Question: I am new to HTML and learning it from w3schools. I am looking at object tag and trying to display a pdf in a browser. I am unable to understand why the height attribute doesn't work in below code
'''
<!DOCTYPE html>
<html>
<head>
<meta charset="UTF-8"/>
<title>try here</title>
</head>
<body>
<object data="redBus_Ticket_25718916.pdf" type="application/pdf" height="100%" width="100%">sample</object>
</body>
</html>
'''
I am expecting the entire page to be a PDF document. but what I see is,

Can some one tell me reason for such behavior ?
Interestingly when I remove the definition, it works as expected. Don't know how they are related.Please help me in understanding the behavior.
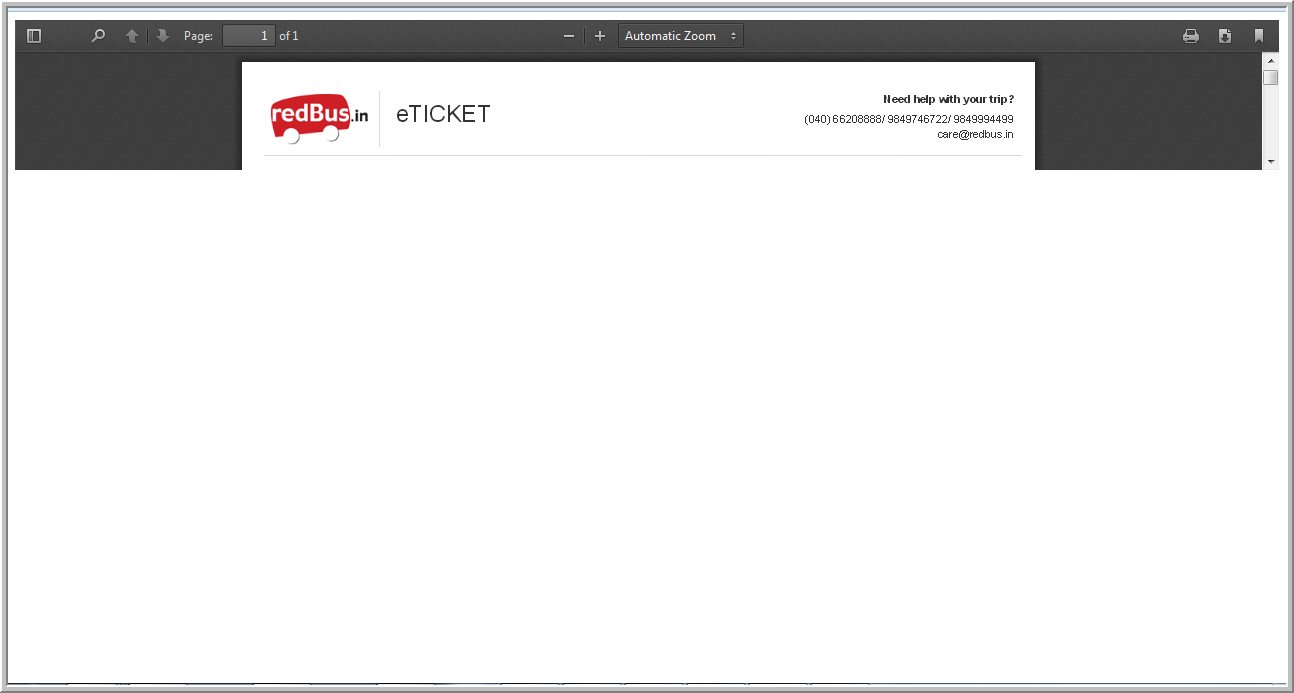
Answer: In CSS or wherever, also set heights for html and body,
'''
html, body{
height: 100%;
min-height: 100%;
}
'''
I think the problem is that your content is small, so the document itself doesn't take much space, and hence 100% of document doesn't show in the entire page.
Without setting min height and height for html and body,
<URL>
After setting min-height and height for html, body,
<URL>